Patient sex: F
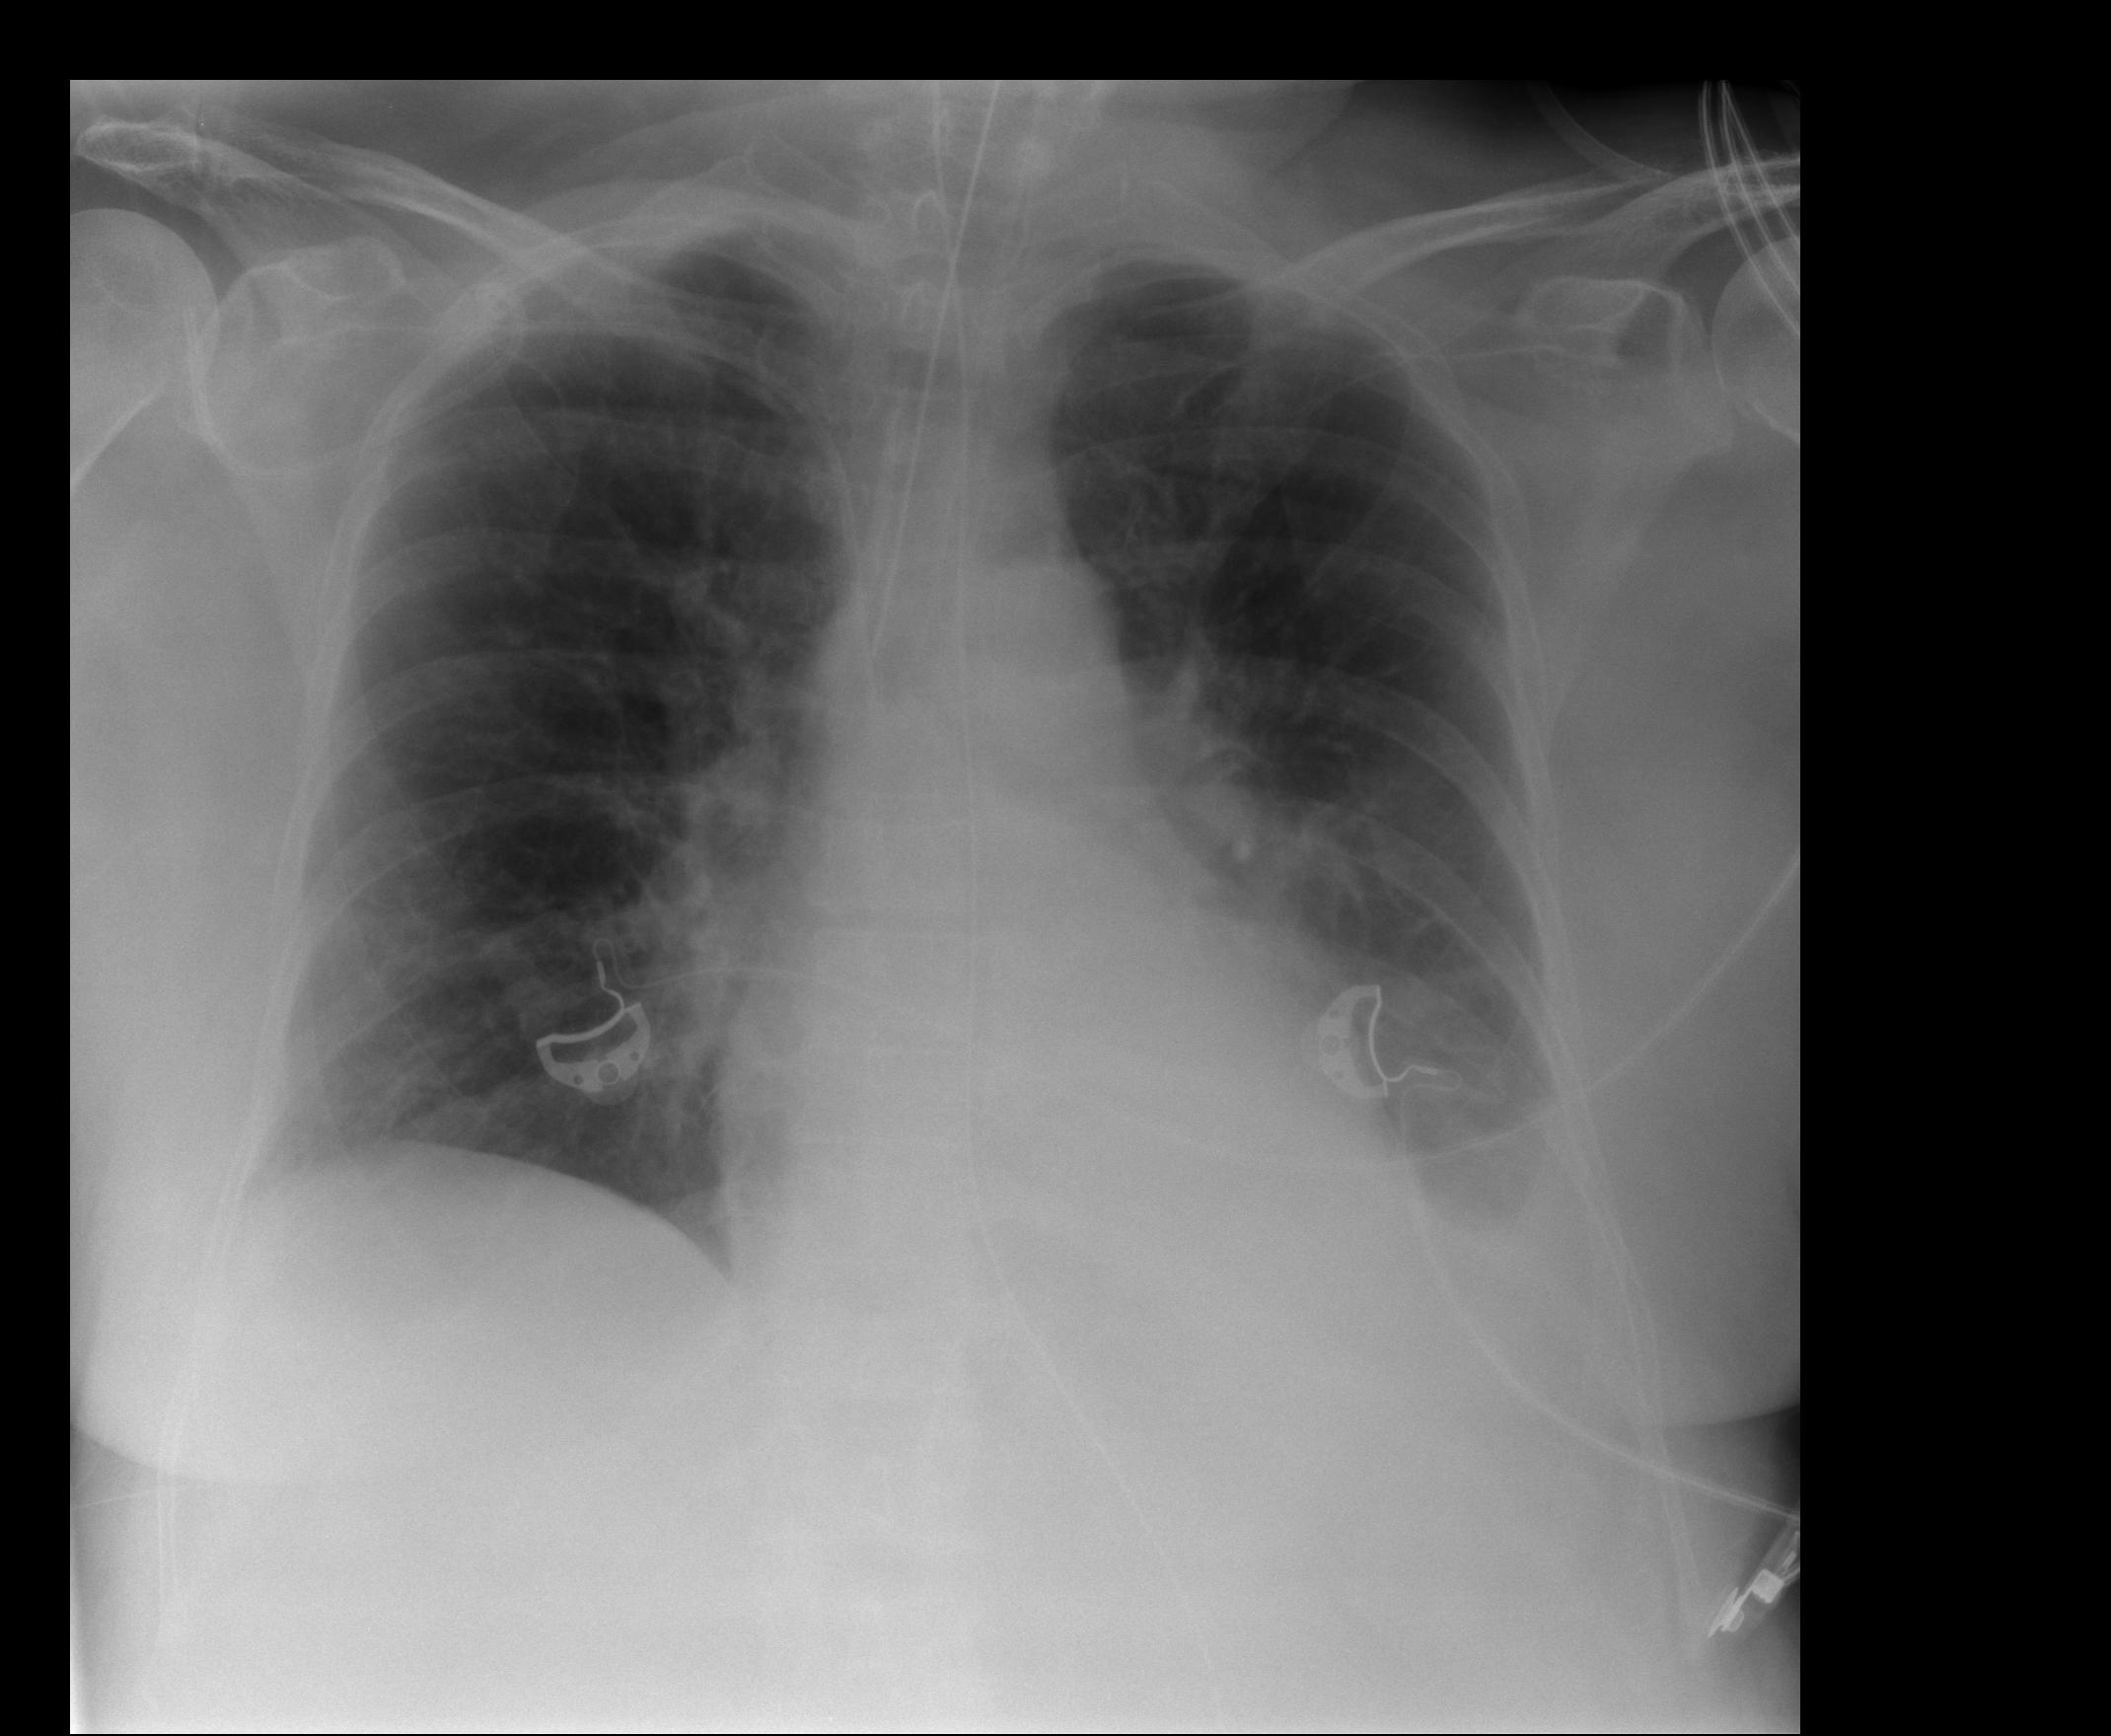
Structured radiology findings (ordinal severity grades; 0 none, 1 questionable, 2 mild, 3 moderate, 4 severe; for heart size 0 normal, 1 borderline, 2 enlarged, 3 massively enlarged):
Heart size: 0
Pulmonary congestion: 1
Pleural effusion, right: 1
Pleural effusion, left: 2
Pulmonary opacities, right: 0
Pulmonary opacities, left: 0
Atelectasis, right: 2
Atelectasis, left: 2